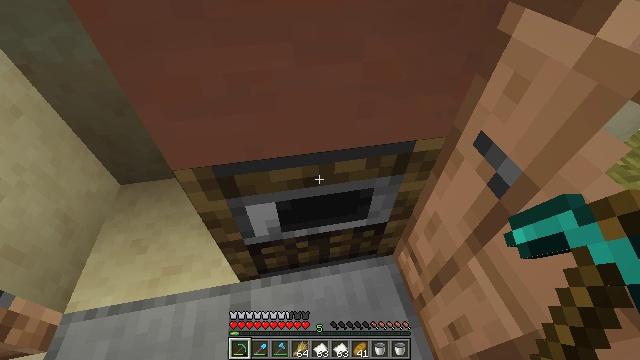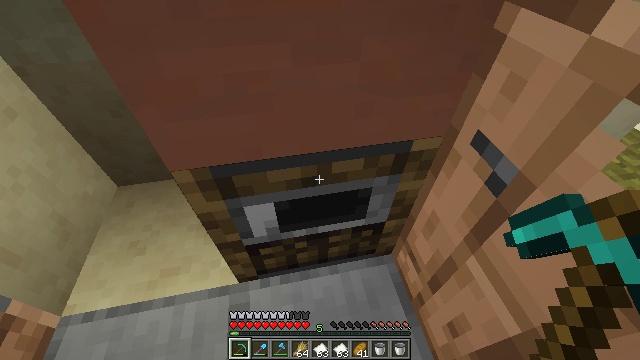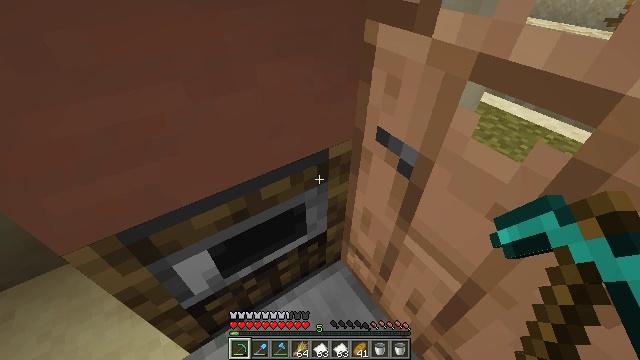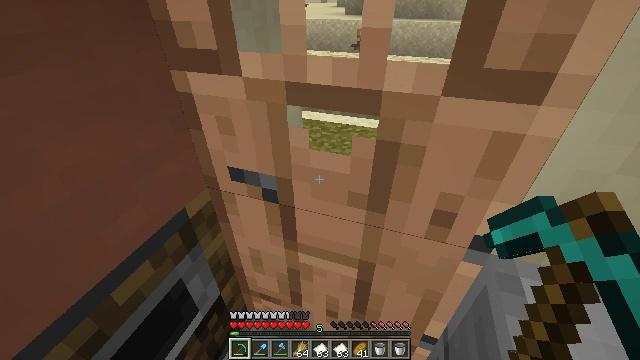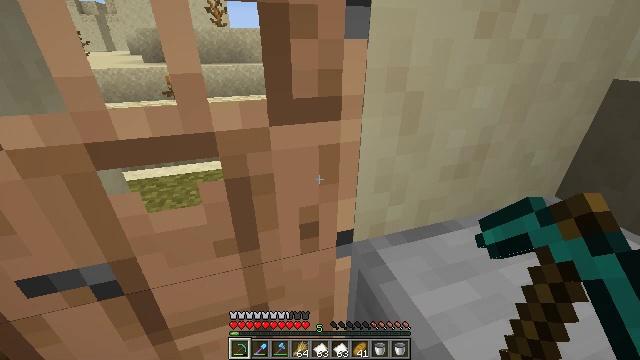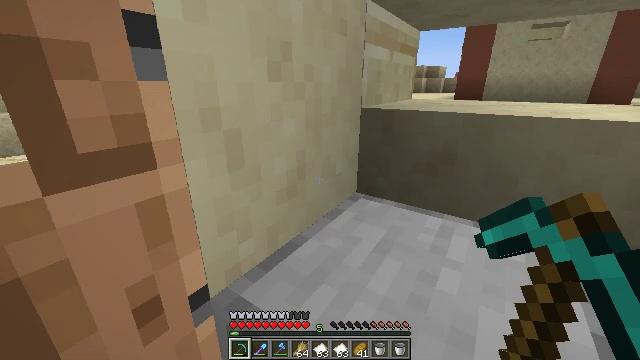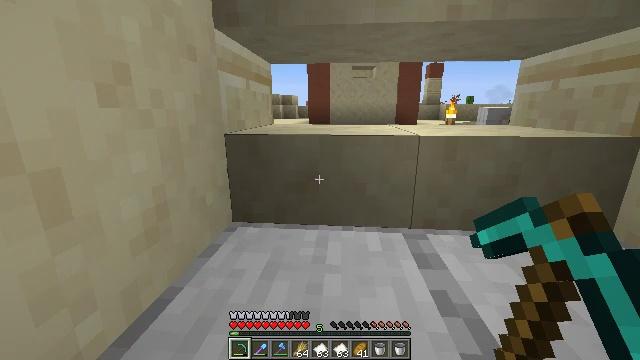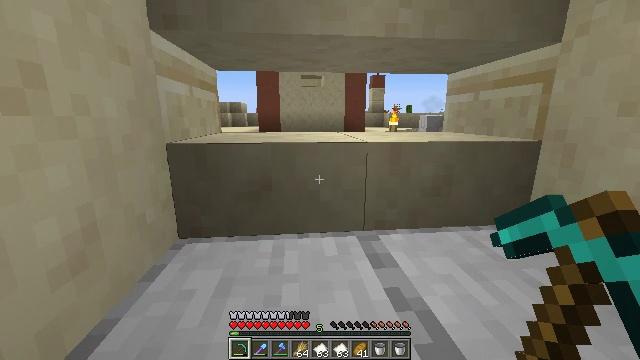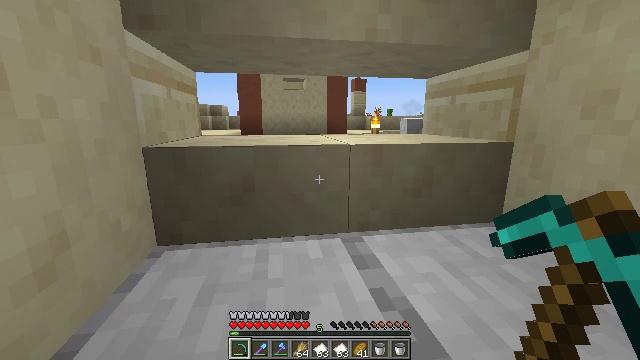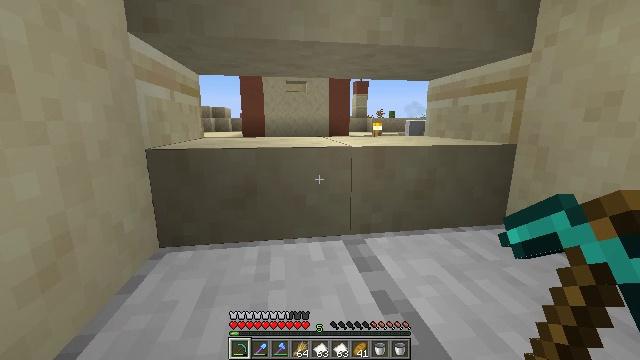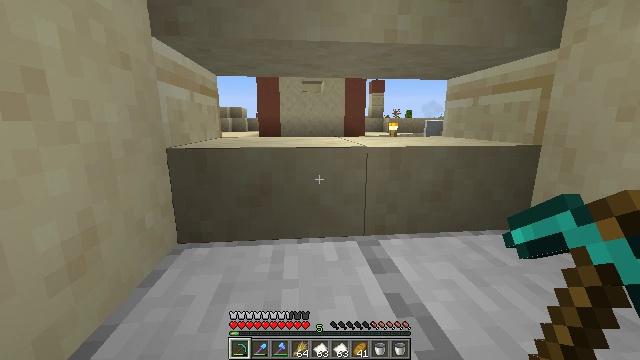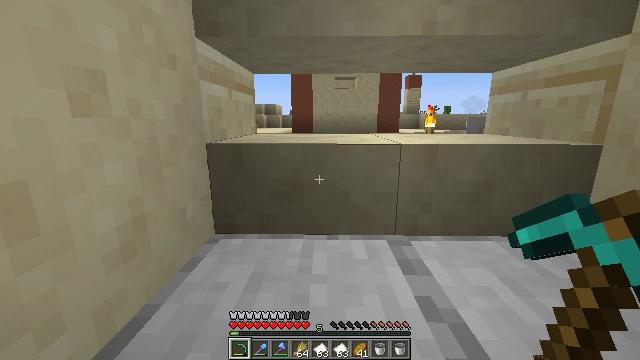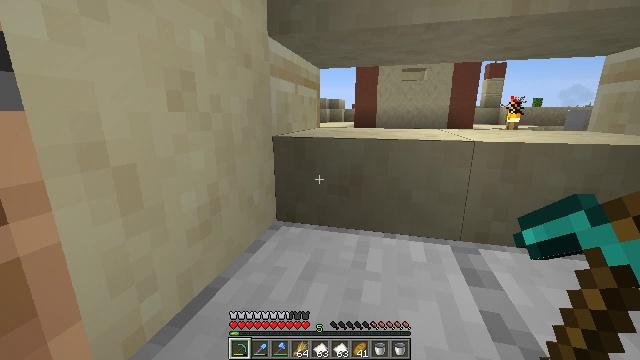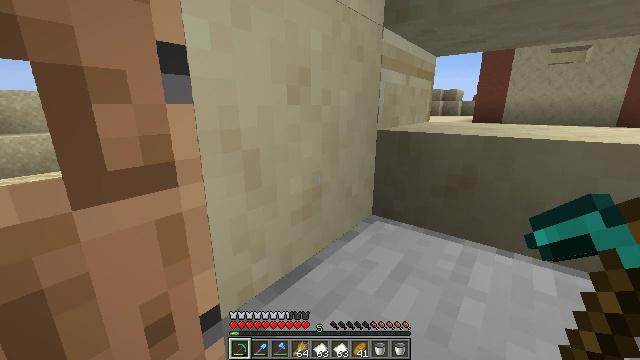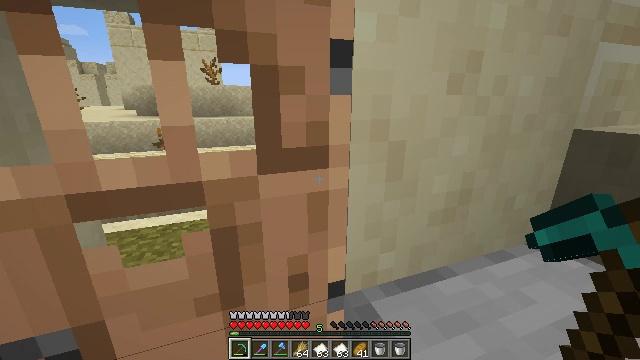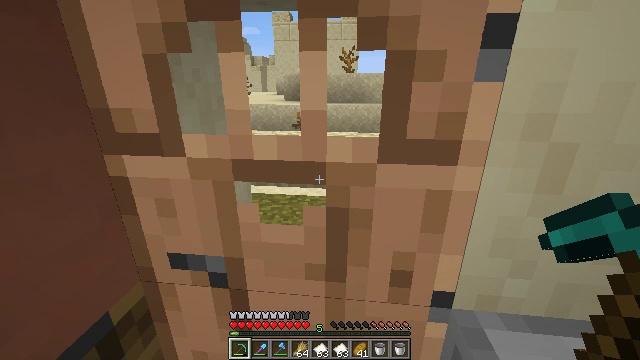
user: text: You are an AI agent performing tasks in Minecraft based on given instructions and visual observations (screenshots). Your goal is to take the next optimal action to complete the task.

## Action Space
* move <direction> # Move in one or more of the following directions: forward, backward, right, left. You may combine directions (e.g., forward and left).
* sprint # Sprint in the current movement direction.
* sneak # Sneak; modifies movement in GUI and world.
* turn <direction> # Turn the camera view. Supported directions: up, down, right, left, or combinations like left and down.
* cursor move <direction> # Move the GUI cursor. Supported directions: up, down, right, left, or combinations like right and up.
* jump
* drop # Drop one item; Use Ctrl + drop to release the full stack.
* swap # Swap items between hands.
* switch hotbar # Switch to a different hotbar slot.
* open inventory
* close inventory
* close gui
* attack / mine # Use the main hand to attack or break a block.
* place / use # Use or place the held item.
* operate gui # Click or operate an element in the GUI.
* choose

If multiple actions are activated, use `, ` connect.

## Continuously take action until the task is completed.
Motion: motion action
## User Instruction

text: Gather hay blocks from the farm.
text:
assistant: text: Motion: close gui
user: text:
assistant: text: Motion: turn right and up
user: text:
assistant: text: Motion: turn right and up
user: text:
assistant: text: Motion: turn right and up
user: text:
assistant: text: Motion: turn right and up
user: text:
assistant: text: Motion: turn right and up
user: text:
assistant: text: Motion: turn right and up
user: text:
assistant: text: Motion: turn right
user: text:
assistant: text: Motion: no_op
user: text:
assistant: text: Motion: turn left
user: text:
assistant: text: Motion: turn left
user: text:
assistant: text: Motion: turn left and down
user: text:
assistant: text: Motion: turn left and down
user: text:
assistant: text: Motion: turn left and down
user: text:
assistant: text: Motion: turn left and down
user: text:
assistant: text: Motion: turn left, use / place
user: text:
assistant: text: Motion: use / place
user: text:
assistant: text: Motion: use / place
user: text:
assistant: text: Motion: use / place
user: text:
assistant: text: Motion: no_op
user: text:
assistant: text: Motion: move forward
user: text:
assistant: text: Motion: move forward
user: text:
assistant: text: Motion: move forward
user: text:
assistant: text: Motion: move forward
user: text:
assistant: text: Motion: move forward
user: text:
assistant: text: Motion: move forward
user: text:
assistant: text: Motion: move forward
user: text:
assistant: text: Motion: move forward
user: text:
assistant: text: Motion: move forward
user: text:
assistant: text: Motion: move forward